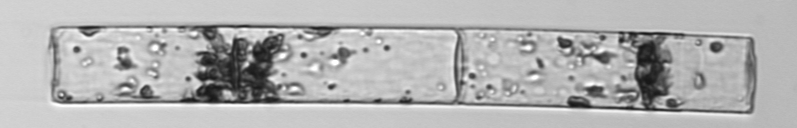
Label: Guinardia_flaccida